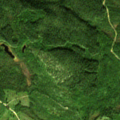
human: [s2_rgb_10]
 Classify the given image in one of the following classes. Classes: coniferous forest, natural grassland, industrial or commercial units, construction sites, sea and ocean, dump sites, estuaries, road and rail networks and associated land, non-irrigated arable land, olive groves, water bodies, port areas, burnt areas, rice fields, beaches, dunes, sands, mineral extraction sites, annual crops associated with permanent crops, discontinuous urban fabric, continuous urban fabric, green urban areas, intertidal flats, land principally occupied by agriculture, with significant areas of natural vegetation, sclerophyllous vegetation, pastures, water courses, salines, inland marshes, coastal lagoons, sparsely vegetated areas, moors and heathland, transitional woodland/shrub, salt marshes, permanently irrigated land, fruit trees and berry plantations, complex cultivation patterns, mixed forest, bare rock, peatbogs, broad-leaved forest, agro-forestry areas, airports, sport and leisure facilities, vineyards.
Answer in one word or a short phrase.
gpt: coniferous forest, mixed forest, transitional woodland/shrub